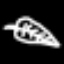
Label: leaf